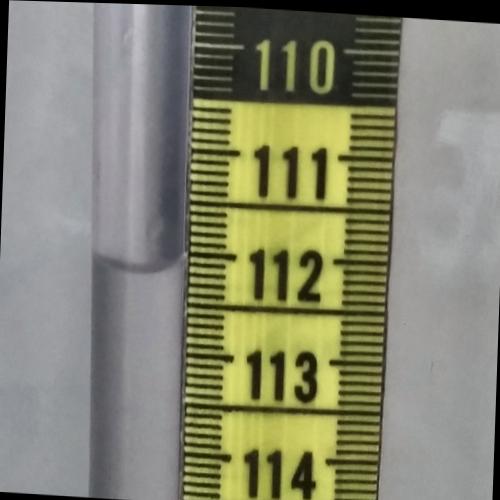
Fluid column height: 112.2 cm